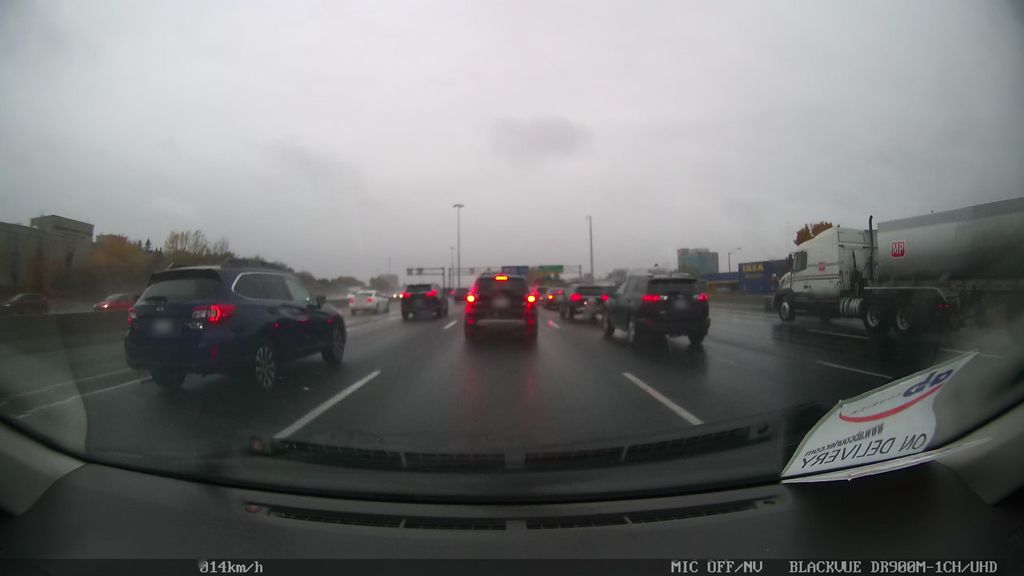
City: toronto